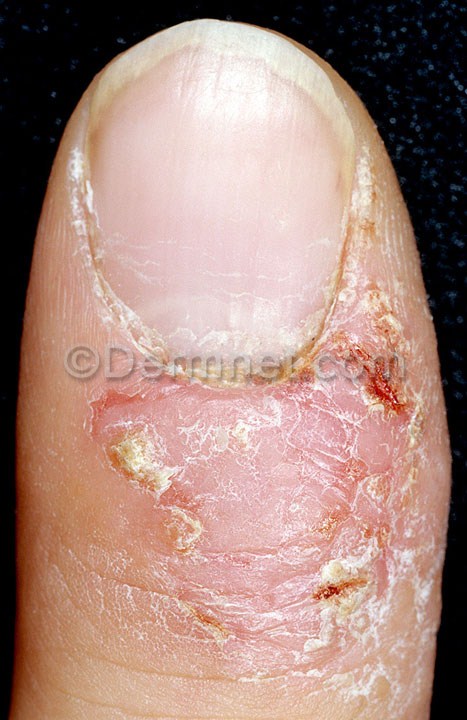
Disease: Nail Fungus and other Nail Disease